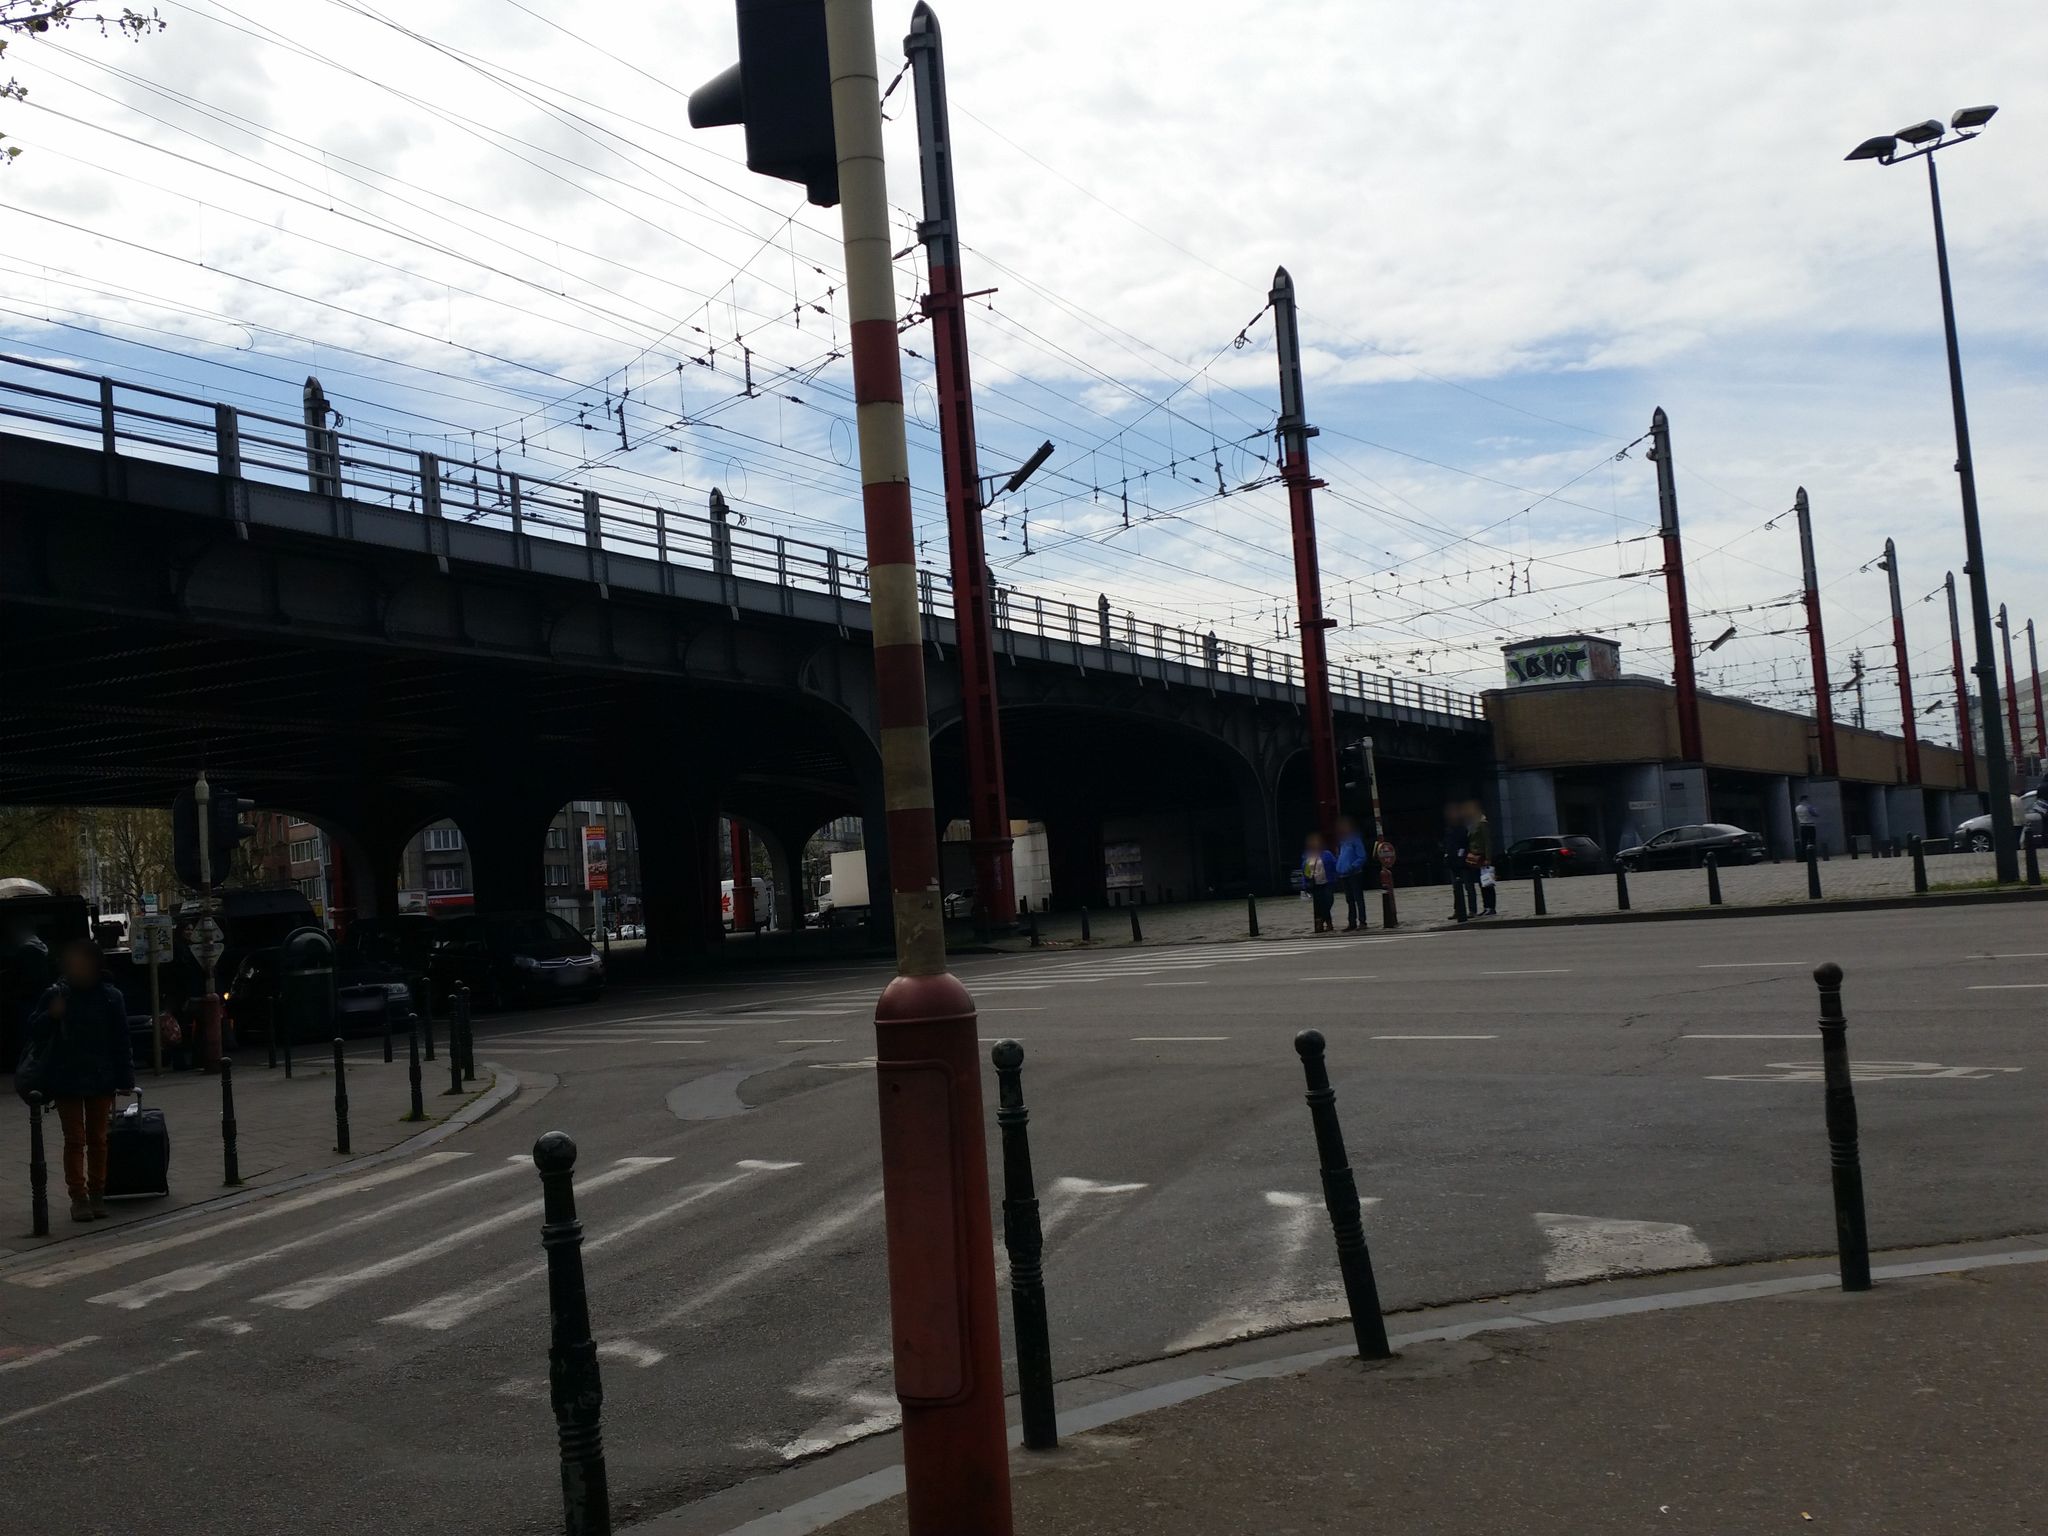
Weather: cloudy
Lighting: day
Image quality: good
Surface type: walking surface
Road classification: cycleway, footway
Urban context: urban centre
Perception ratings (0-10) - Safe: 0.91, Lively: 2.94, Beautiful: 6.74, Boring: 4.28, Depressing: 7.96, Wealthy: 2.02